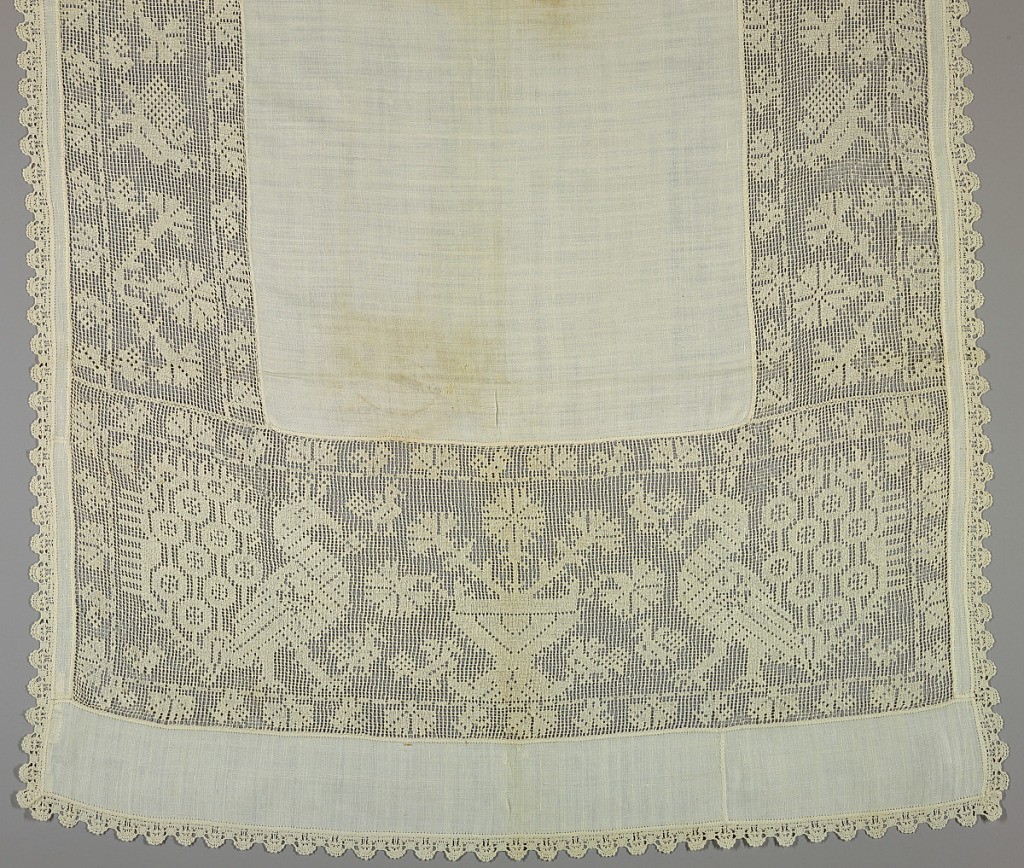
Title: Cover
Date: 17th century
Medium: linen Technique: needlework on knotted net
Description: Cover of white linen with wide borders of embroidered net with a design of a flowerpot with carnations and confronted peacocks on either side. Edged with scalloped bobbin lace.